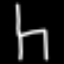
Label: chair